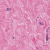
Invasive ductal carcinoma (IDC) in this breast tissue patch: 0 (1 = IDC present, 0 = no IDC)